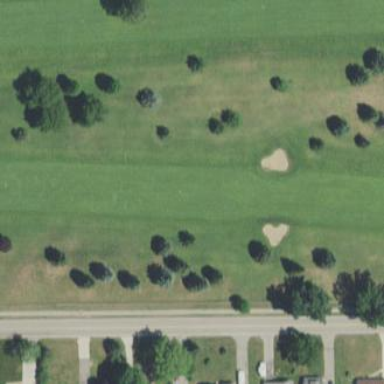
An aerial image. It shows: Scenic golf fairway.